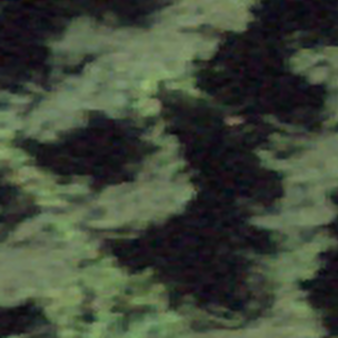
Label: other